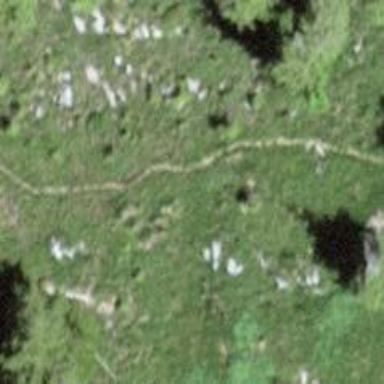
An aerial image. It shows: Path.